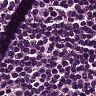
Metastatic tissue present: no